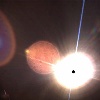
Label: sunburn